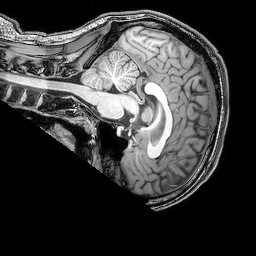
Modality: T1w
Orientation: sagittal
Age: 26
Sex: male